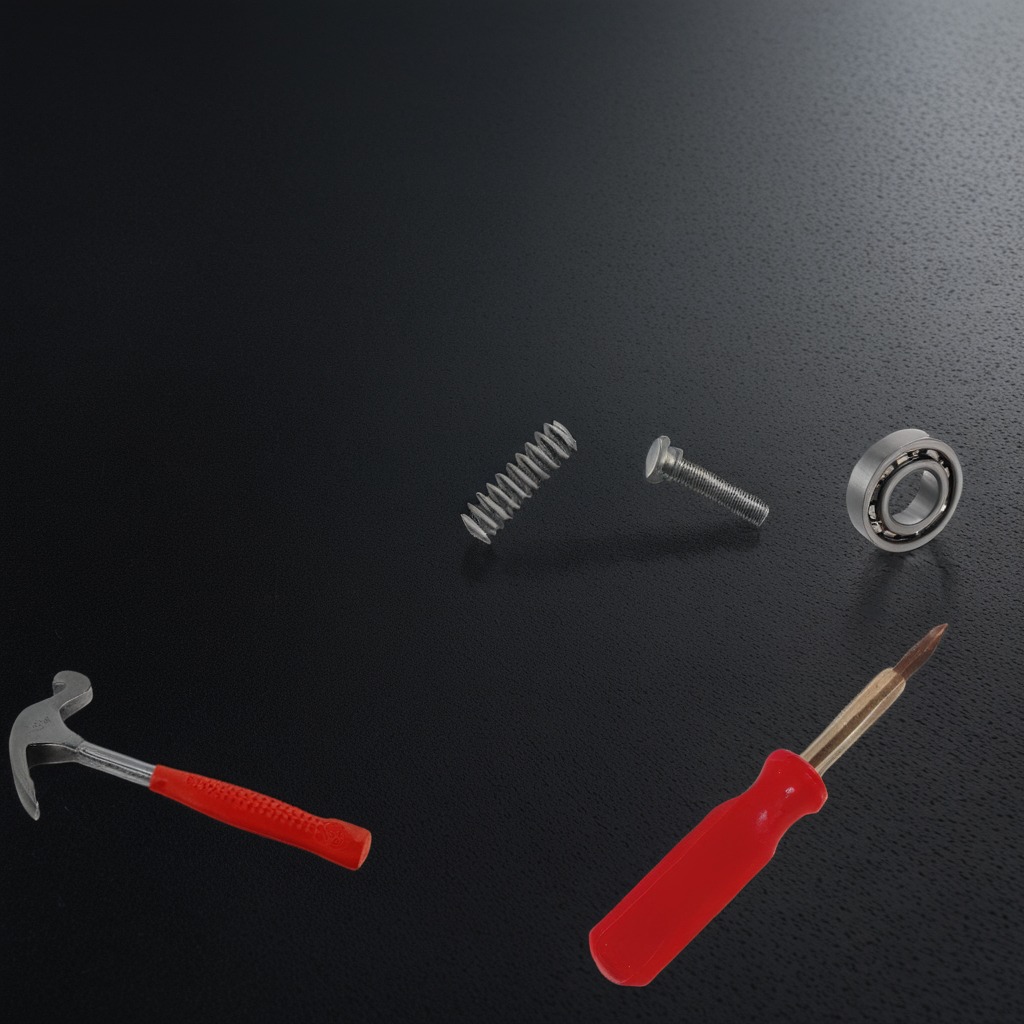
A ball bearing, hammer, screwdriver, coiled metal spring and screwdriver are lying on a clean granite tabletop.